Question:
It would be great for developers to use these already loaded javascript libraries for this awesome scroll for their iframe apps . Any help will be appriciated
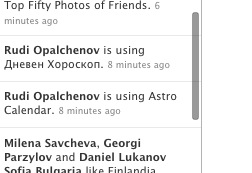
Answer: I use slim scroll. It's very lightweight and works on all browsers.
<URL>